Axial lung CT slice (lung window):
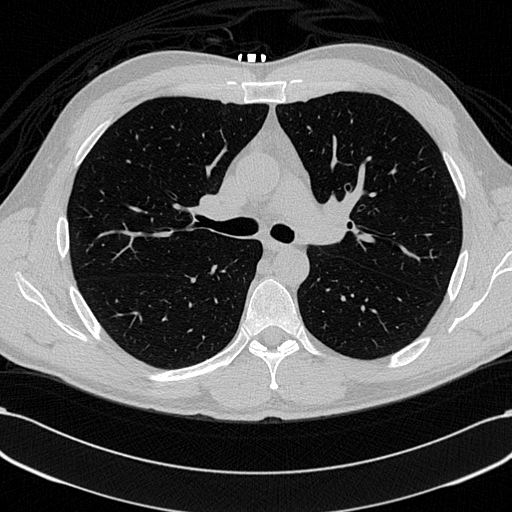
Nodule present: no